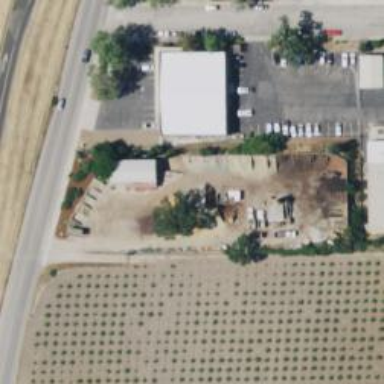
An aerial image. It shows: Garden supply center office.